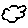
Label: cloud